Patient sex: F
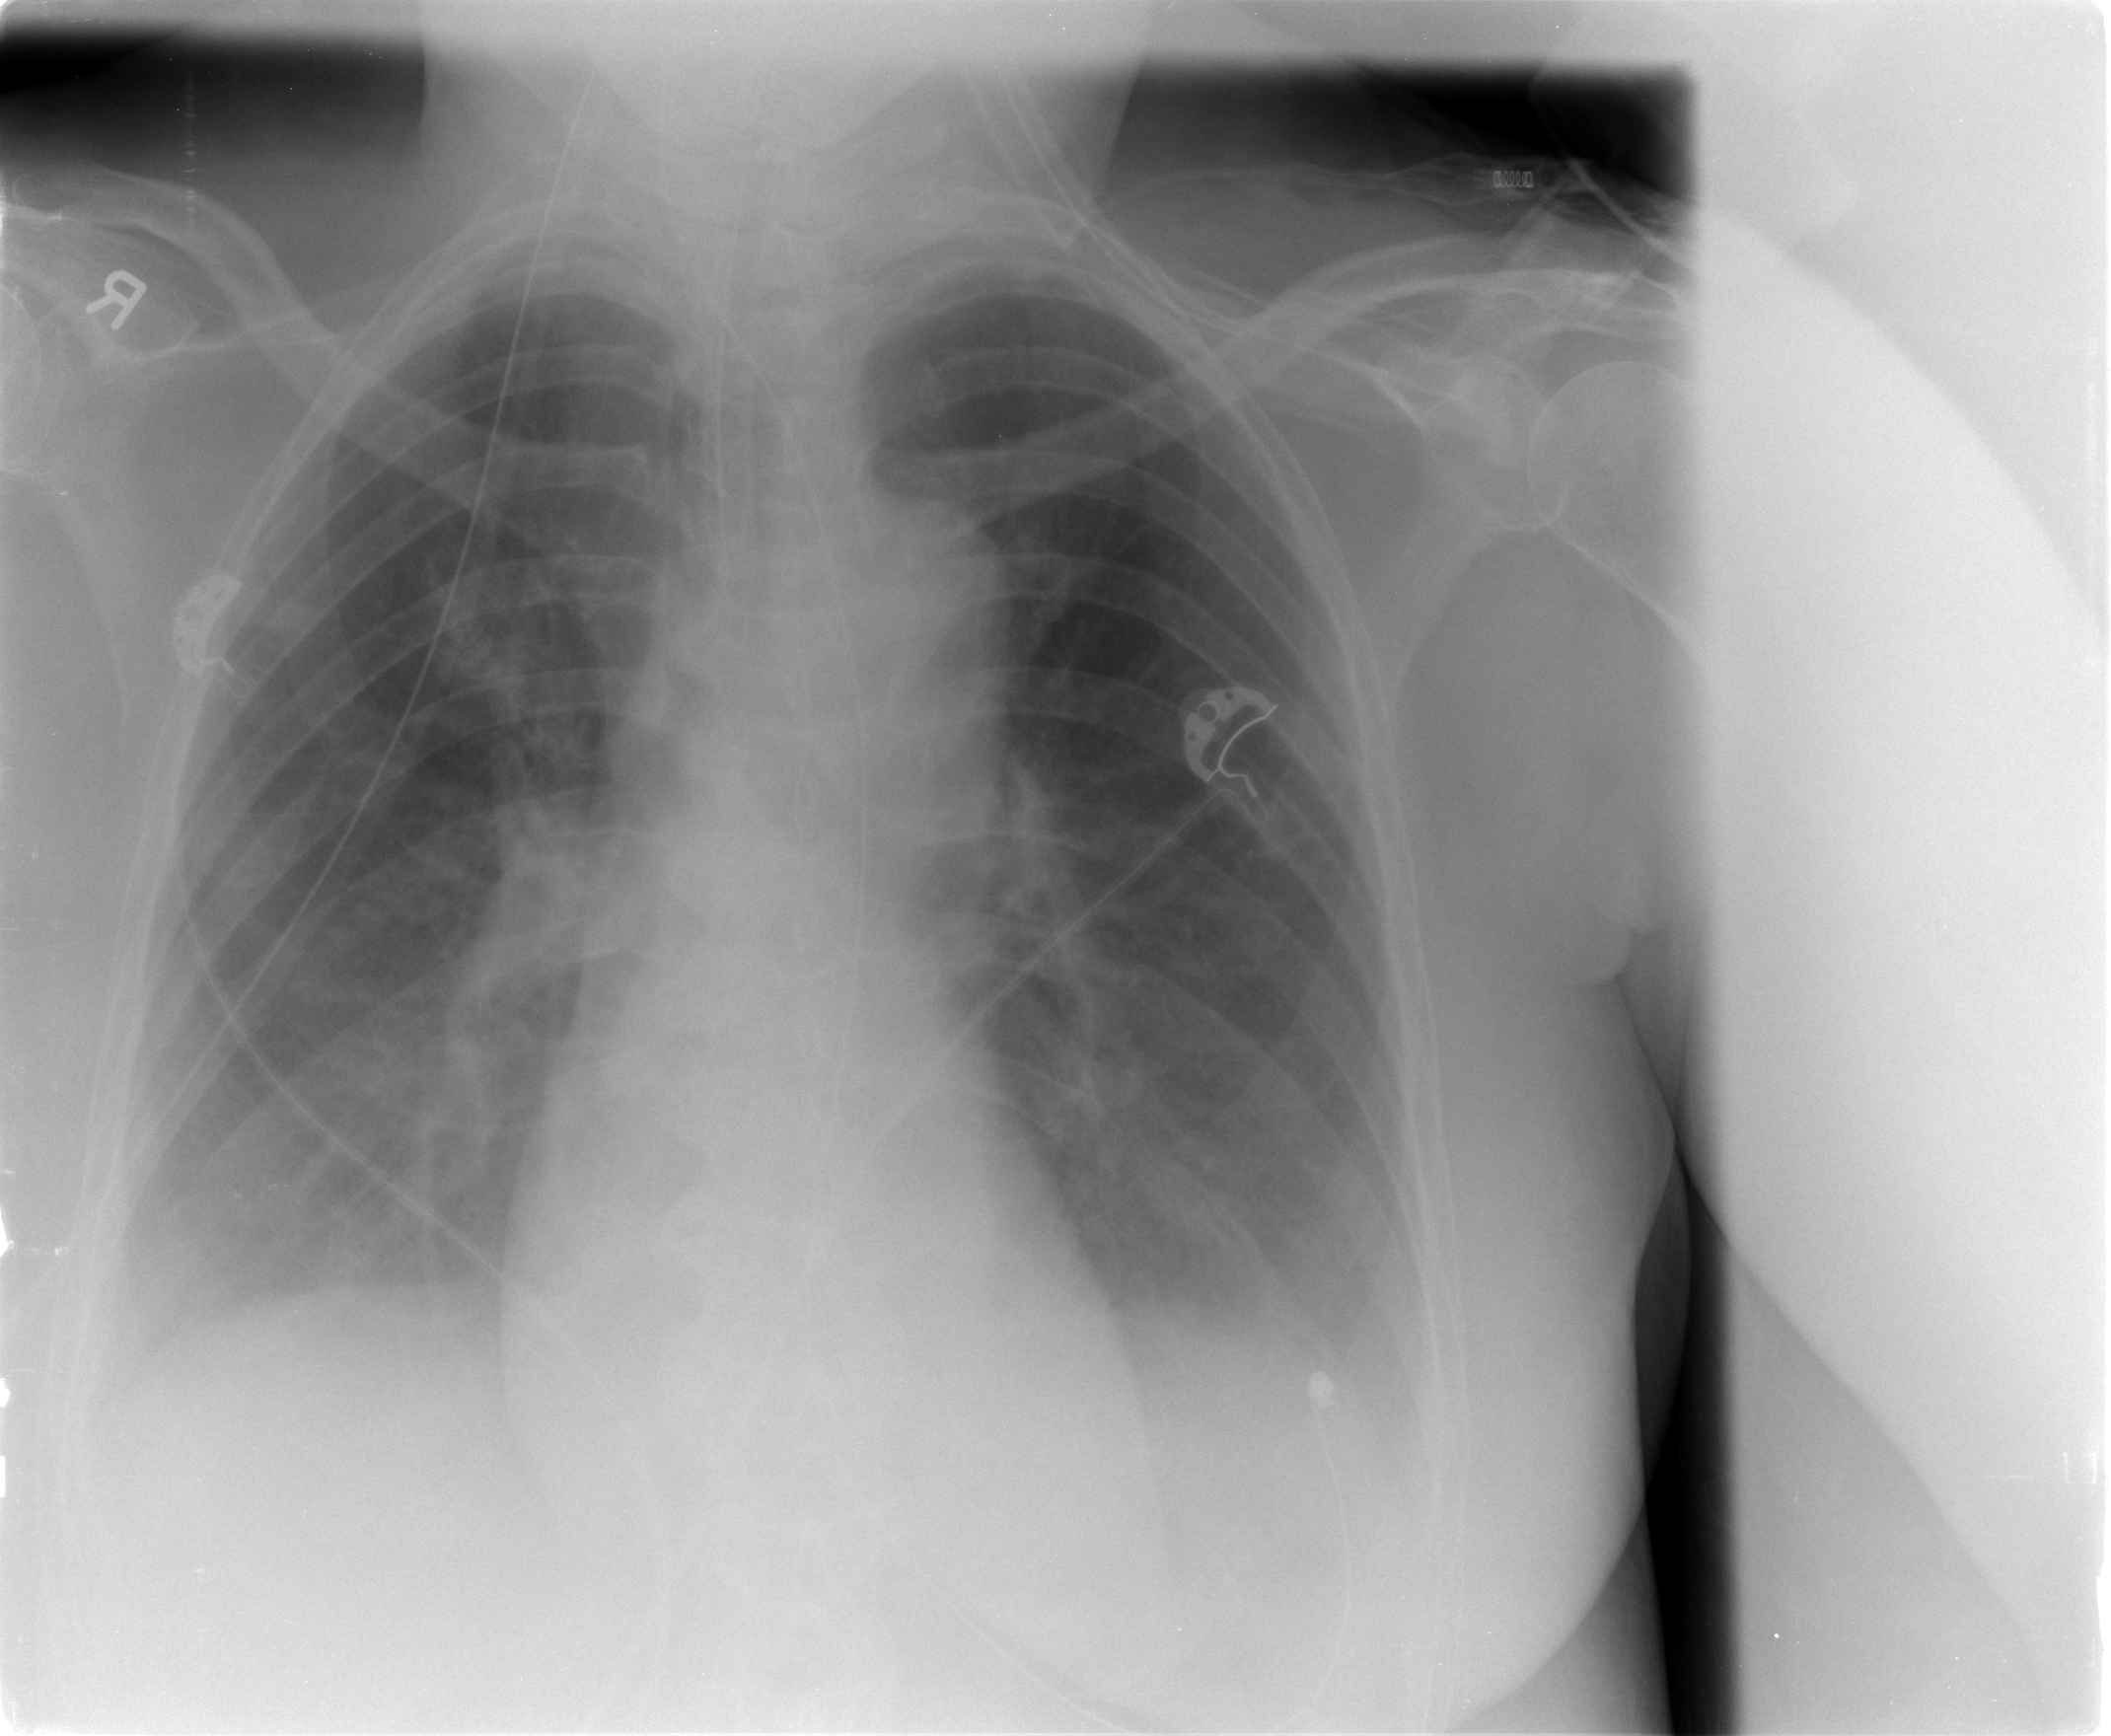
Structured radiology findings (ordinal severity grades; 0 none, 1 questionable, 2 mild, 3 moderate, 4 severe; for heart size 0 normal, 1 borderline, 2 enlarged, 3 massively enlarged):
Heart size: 0
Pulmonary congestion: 0
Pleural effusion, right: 2
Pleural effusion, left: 2
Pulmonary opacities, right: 0
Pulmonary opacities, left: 0
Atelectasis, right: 2
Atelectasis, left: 0